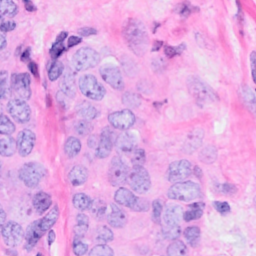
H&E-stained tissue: Breast